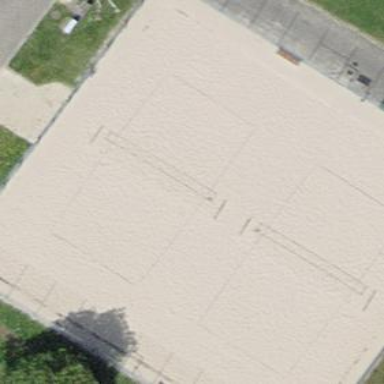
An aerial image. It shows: Sandy pitch designated for beach volleyball.